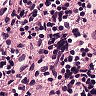
Metastatic tissue present: no